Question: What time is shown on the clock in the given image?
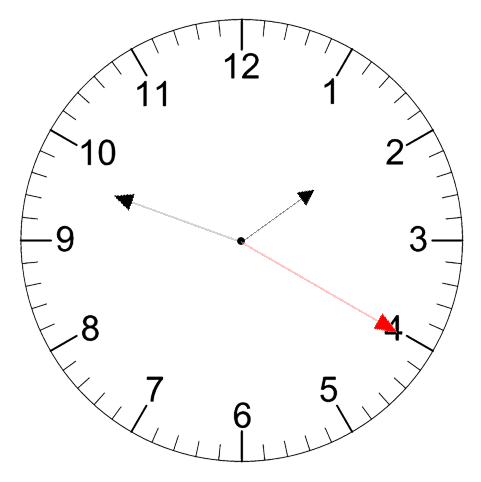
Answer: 01:48:20